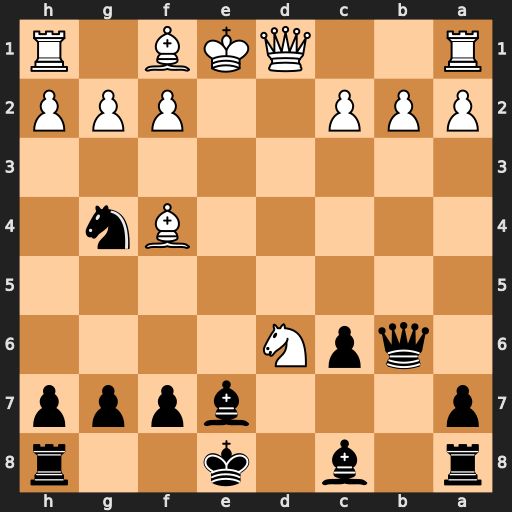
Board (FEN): r1b1k2r/p3bppp/1qpN4/8/5Bn1/8/PPP2PPP/R2QKB1R
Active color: b
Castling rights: KQkq
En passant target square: -
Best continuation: Bxd6 Qe2+ Be7